Interaction volume radius: 10 \u00c5
Interaction volume height: 35 \u00c5
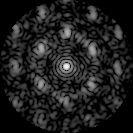
Disorder parameter: 0.5731